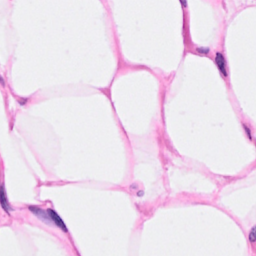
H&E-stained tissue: Breast